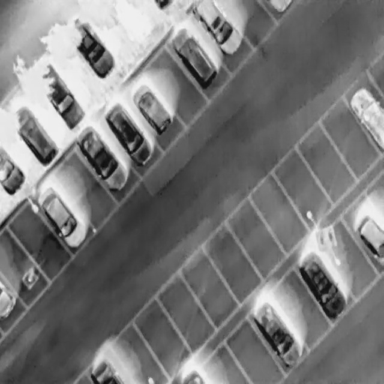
There are 14 Cars in the infrared image.